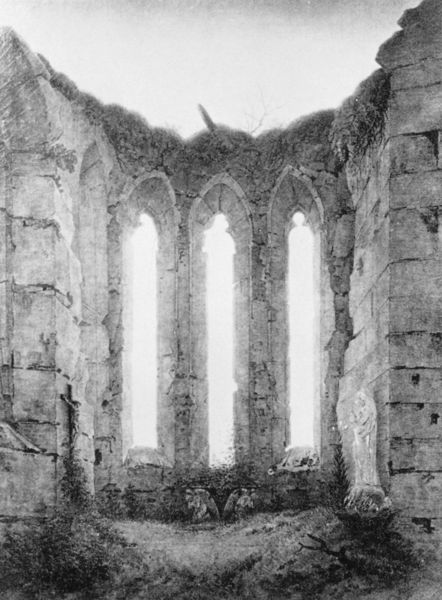
Titel: Ruine Oybin
Künstler: Caspar David Friedrich
Institution: Privatbesitz
Schlagwörter: gemälde, himmel, weiß, landschaft, fenster, licht, skizze, zeichnung, gras, architektur, stein, steine, bild, kirche, sträucher, pflanzen, gotik, skulptur, statue, schiff, mauer, graphik, rundbogen, friedrich, romantik, bögen, nische, ruine, kreuz, druck, schwarz-weiss, stich, efeu, spitzbogen, spitzbögen, christus, jesus, apsis, chor, kapelle, unkraut, abtei, maria, verfallen, kleeblatt, bewuchs, öffnungen, überwuchert, fensterbögen, rotunde, alst, caspar, runie